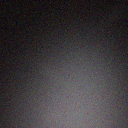
Screen state: off